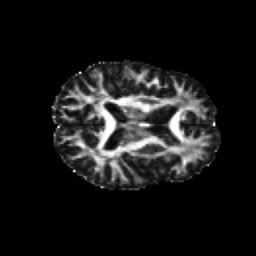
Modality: FA
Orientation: axial
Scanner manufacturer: siemens
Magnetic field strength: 3 T
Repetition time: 6.8 s
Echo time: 0.093 s